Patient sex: F
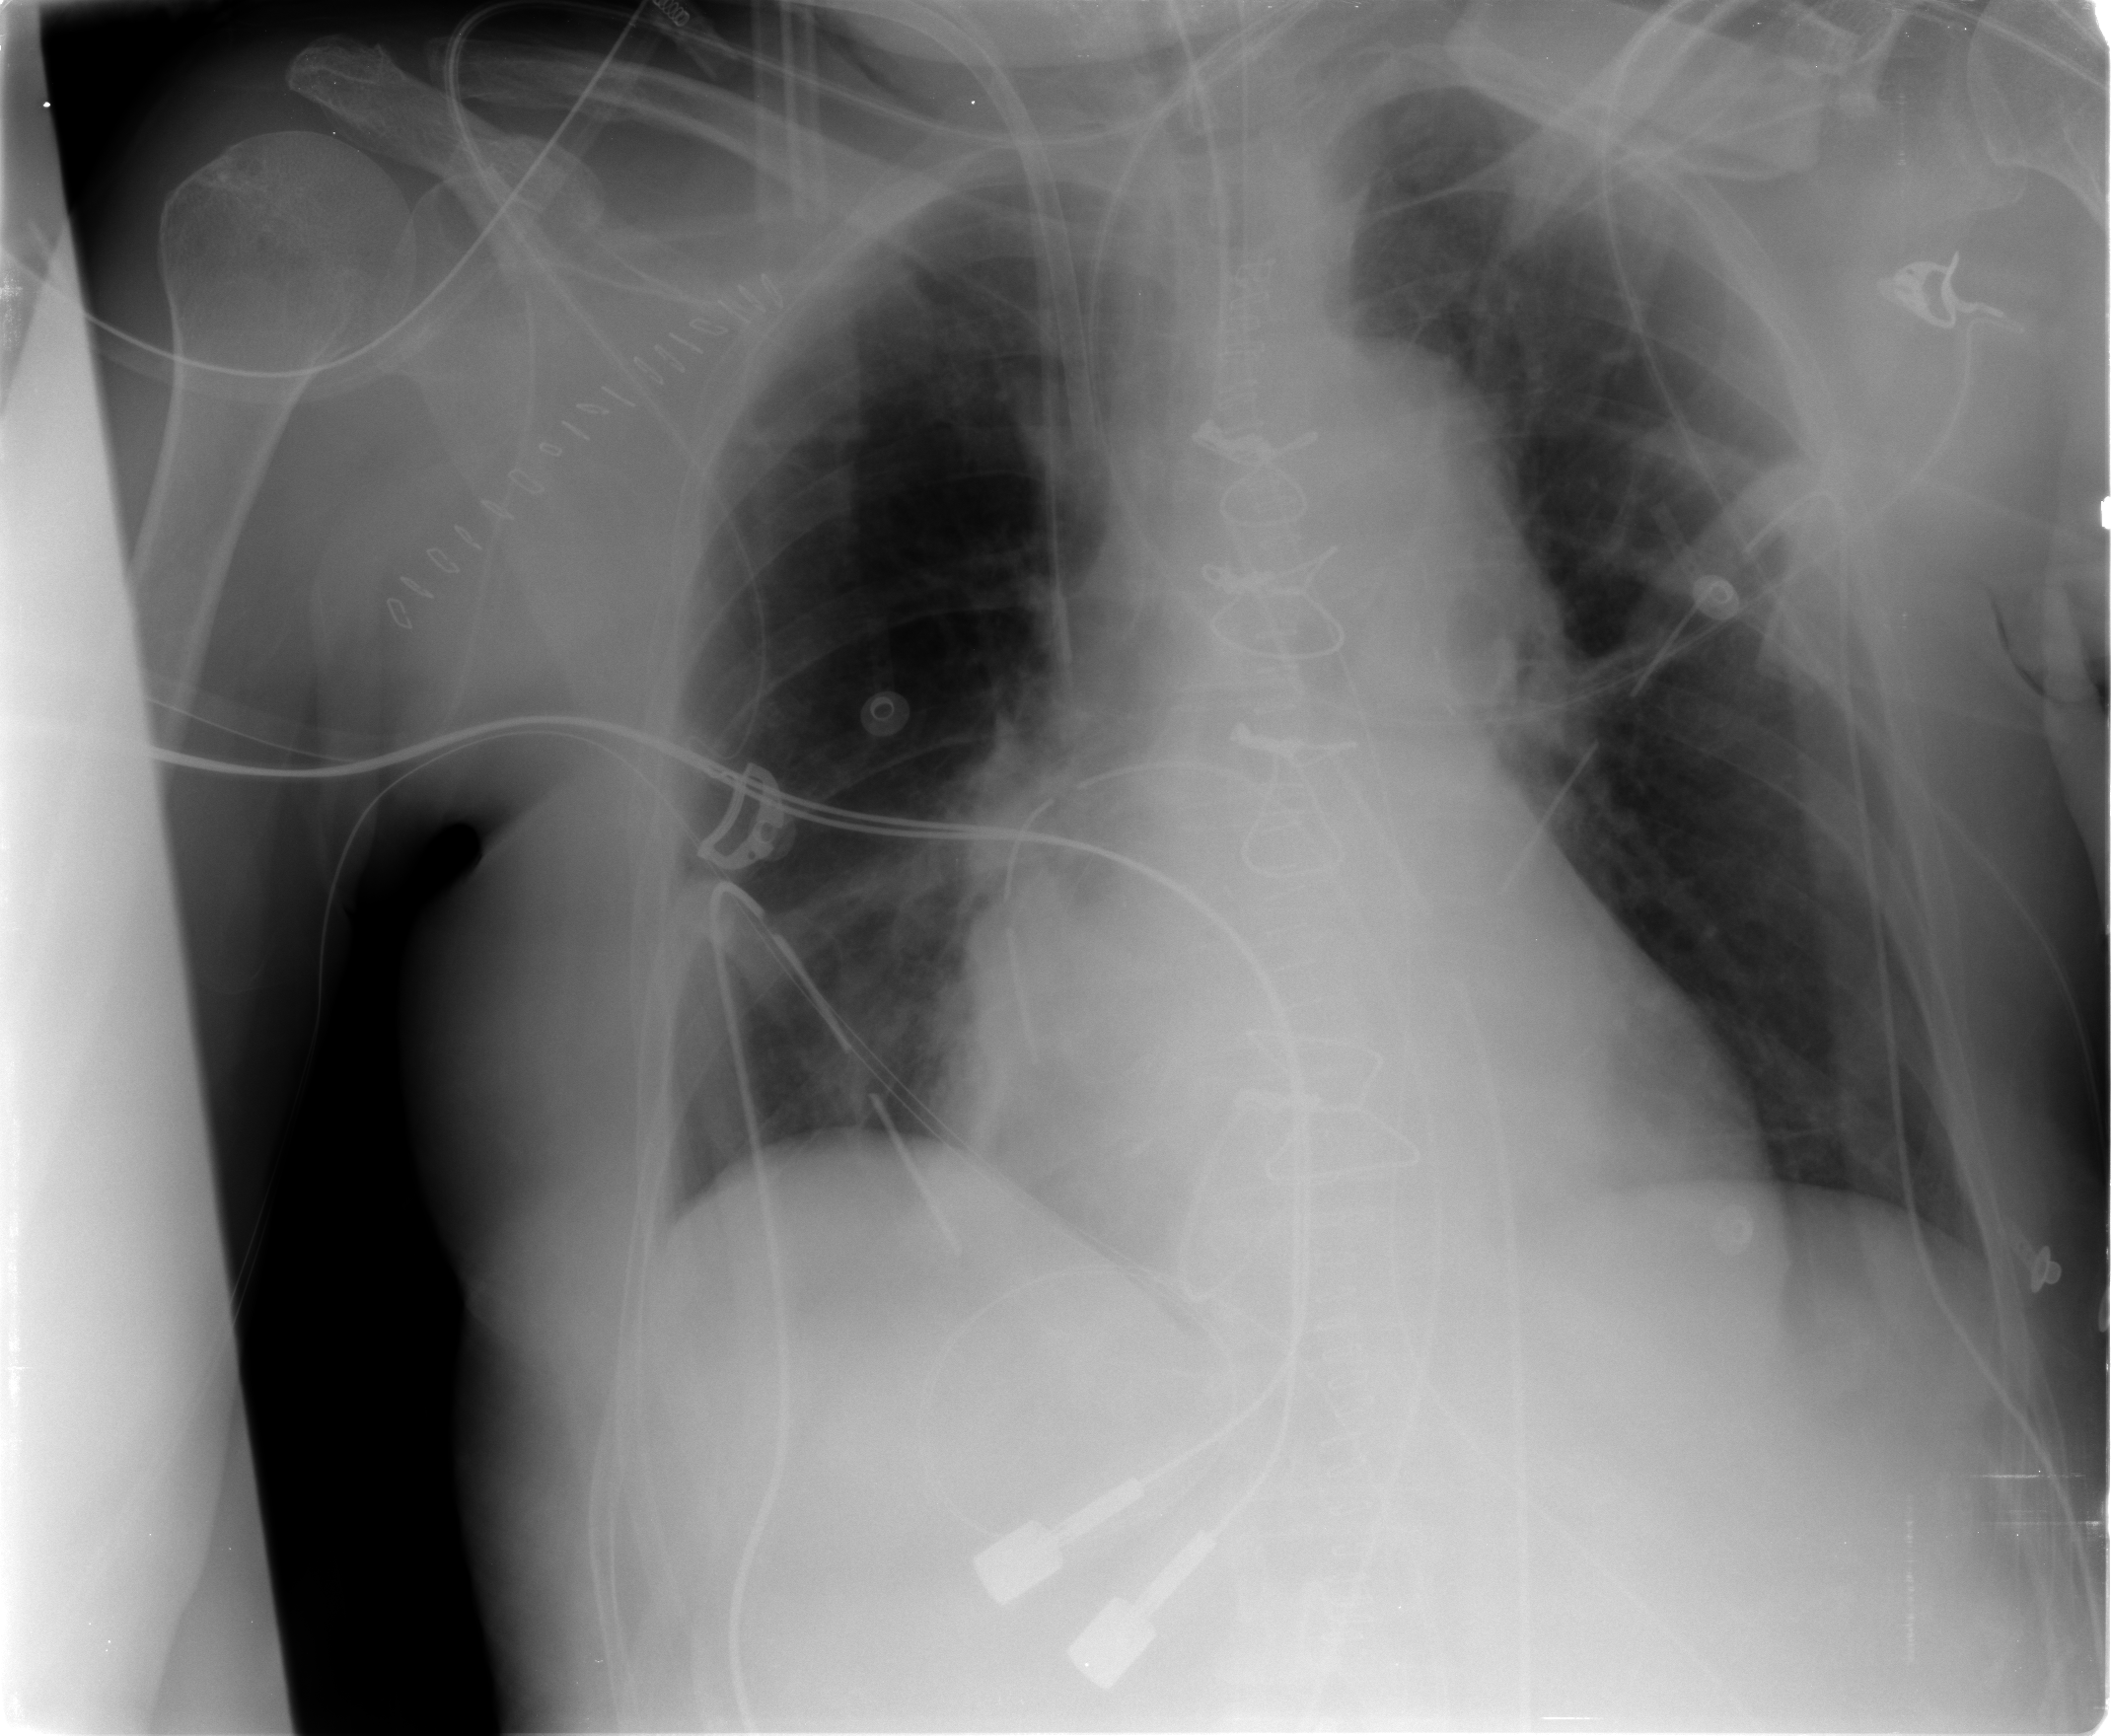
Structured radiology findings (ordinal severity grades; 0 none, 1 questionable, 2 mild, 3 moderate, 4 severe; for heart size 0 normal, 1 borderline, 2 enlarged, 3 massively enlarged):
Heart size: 2
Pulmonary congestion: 0
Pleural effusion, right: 0
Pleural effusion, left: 0
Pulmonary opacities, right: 1
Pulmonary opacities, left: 0
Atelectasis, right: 2
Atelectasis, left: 2